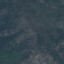
Land use / land cover: HerbaceousVegetation